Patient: sex F, age 26
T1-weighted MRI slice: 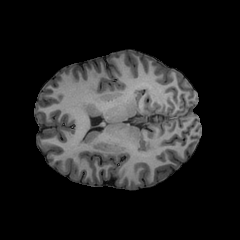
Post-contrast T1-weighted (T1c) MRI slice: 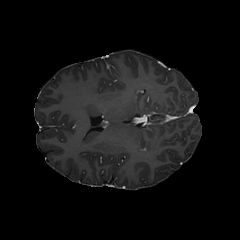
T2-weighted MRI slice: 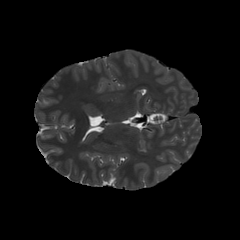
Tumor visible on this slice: no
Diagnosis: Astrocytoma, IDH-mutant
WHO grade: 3